Question: I don't have anything store on my user phone field at the moment.
'<li><i class="md md-phone"></i> {{ $user->phone or 'No Phone' }} </li>'
So this line should print out 'No Phone'.

But instead it print out as blank. I'm confuse. What did I do wrong /forgot ?
Is it because my '$user->phone' is exist, but it's 'value is = NULL' ?
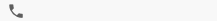
Answer: '{{ $var or 'No Phone' }}' === '{{ isset($var)? $var : 'No Phone' }}'
Because '$user->phone' is defined you should use this: '{{ $user->phone? $user->phone : 'No Phone' }}'
Or, you can go nice Laravel way and create your own <URL>'